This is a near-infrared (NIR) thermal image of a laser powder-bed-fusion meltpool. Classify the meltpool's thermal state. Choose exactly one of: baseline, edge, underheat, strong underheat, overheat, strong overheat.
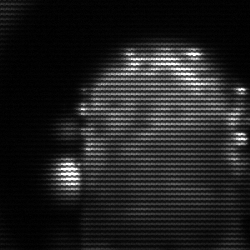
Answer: baseline